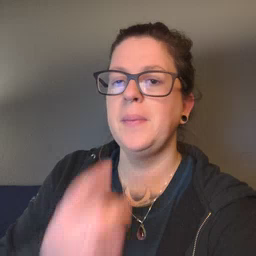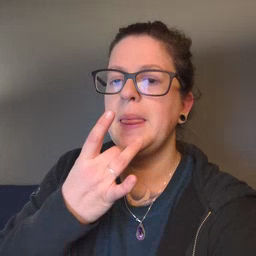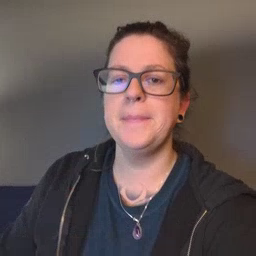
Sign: lamp